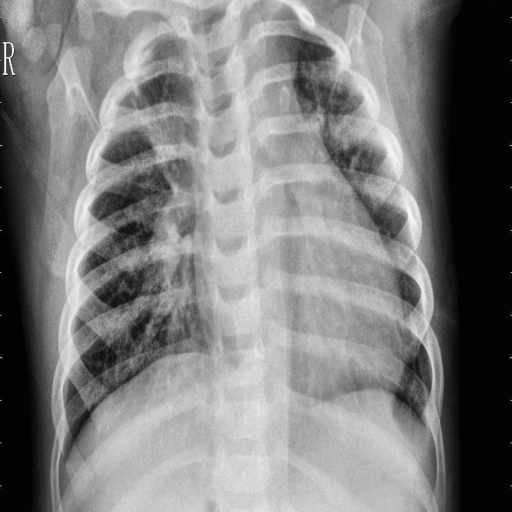
Finding: PNEUMONIA